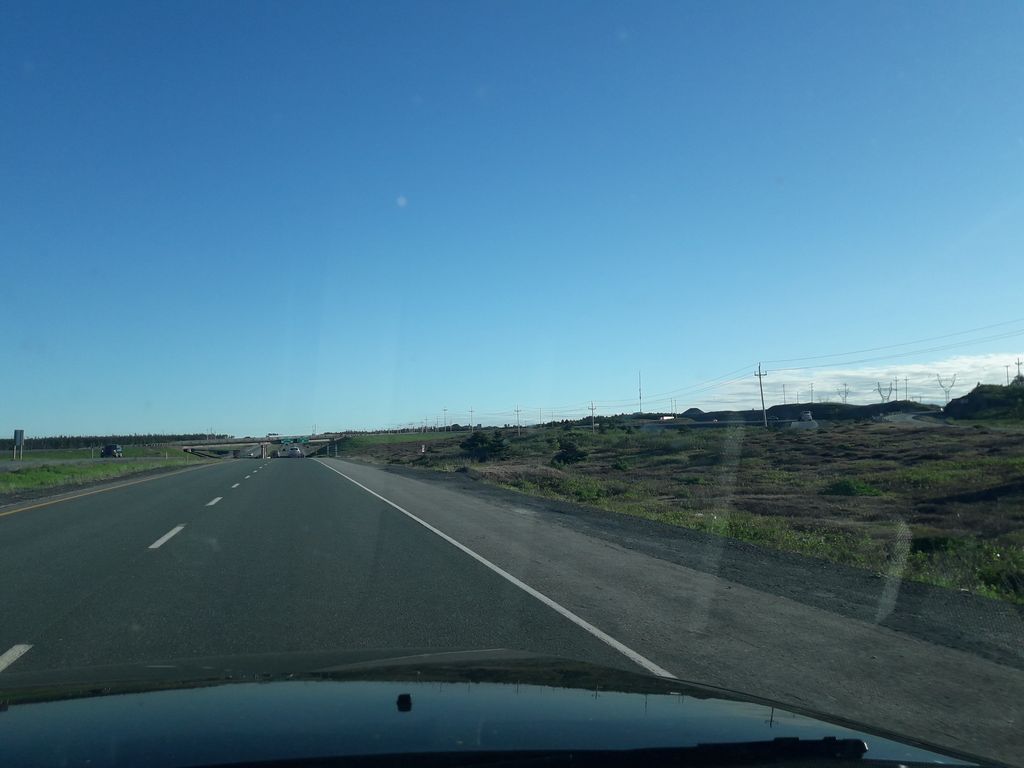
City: st_johns